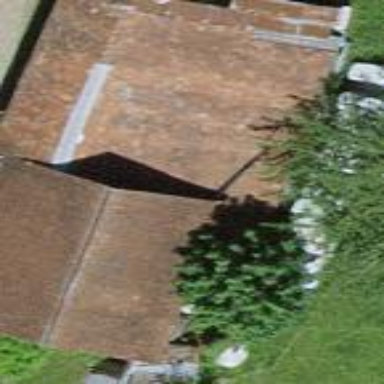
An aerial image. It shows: Rural barn.